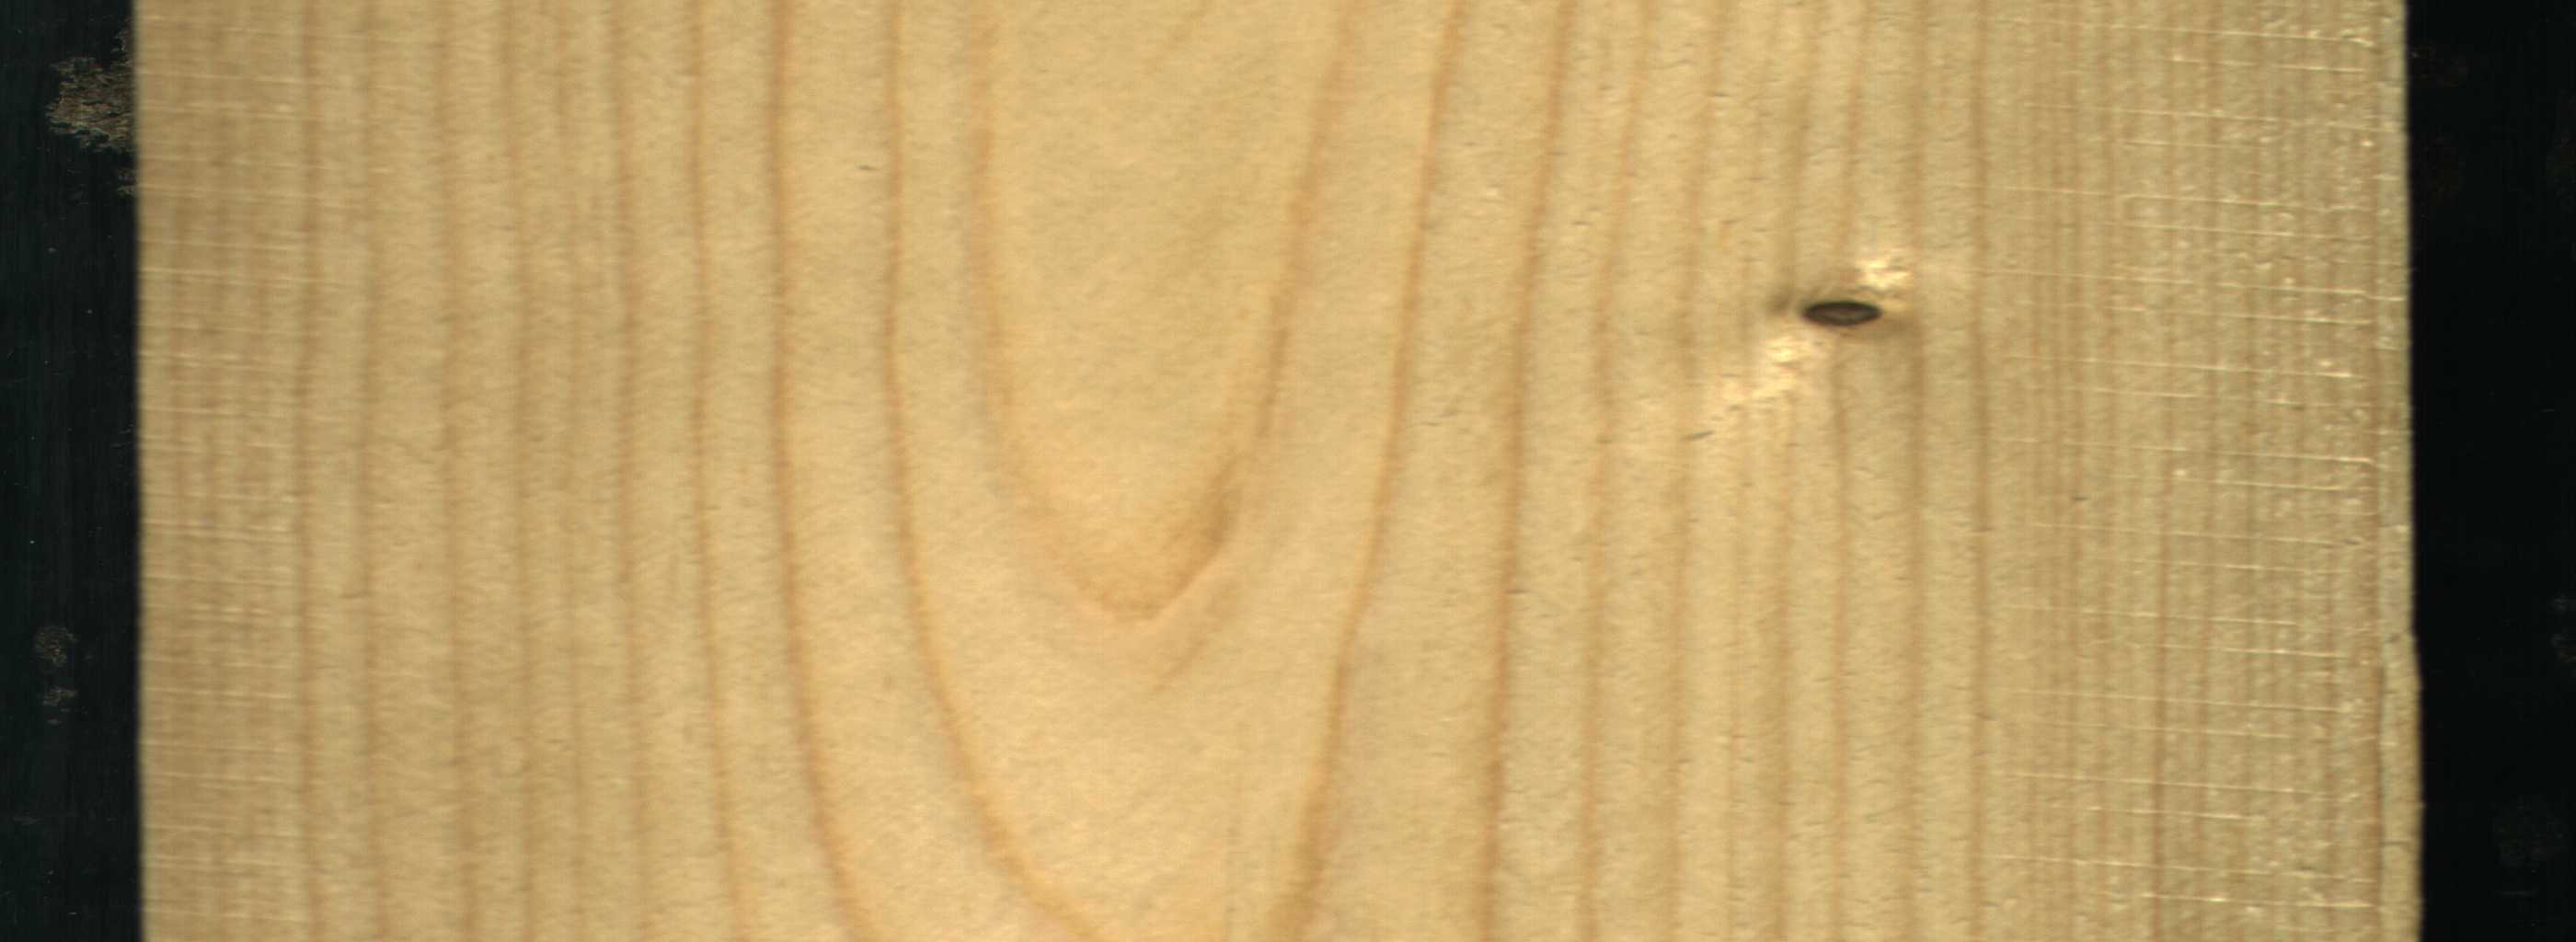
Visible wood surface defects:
Dead_Knot